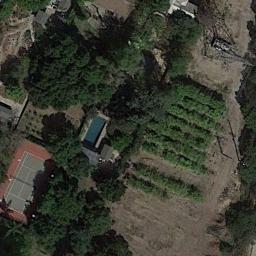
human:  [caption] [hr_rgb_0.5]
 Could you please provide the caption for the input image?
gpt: There are many trees near the tennis courts .

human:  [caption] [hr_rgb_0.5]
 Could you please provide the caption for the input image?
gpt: Tennis court and swimming pool surrounded by woods .

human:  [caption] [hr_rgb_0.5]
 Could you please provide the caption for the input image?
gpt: A row of trees is planted around the tennis court .

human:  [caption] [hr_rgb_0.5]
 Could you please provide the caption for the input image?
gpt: The tennis court is on the bare land next to some trees .

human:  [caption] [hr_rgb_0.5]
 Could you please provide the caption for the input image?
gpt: There are some green trees beside the tennis court .